Aerial crown-view tile of a tropical tree (Barro Colorado Island, Panama), acquired 20250715:
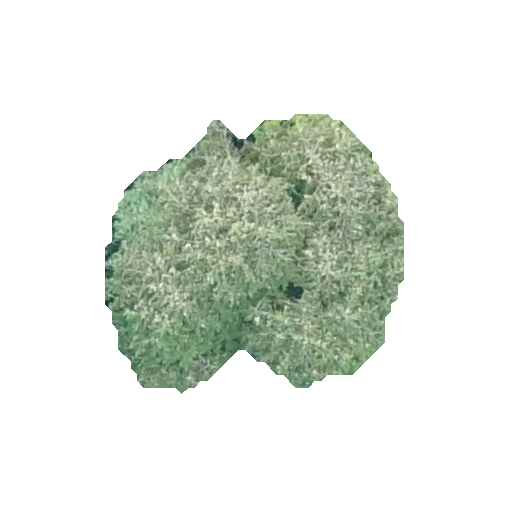
Species: Quararibea stenophylla
GBIF accepted scientific name: Quararibea stenophylla
Crown area: 95.177 m²